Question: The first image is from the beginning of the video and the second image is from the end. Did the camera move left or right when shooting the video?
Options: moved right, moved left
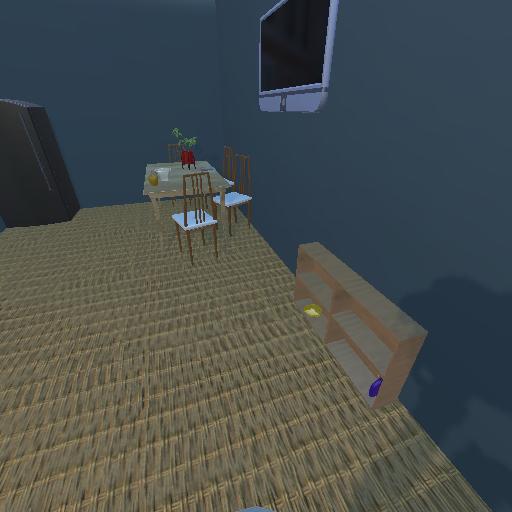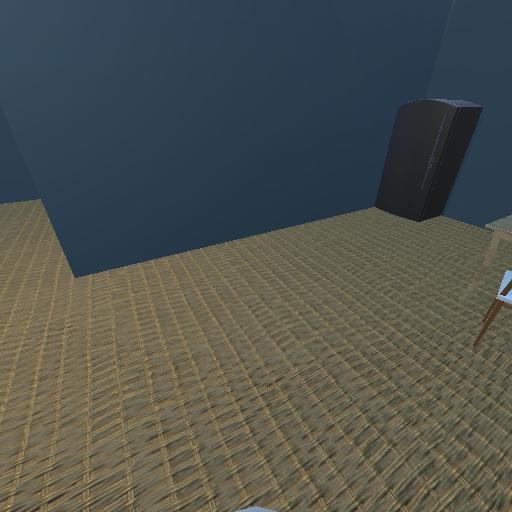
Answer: moved right